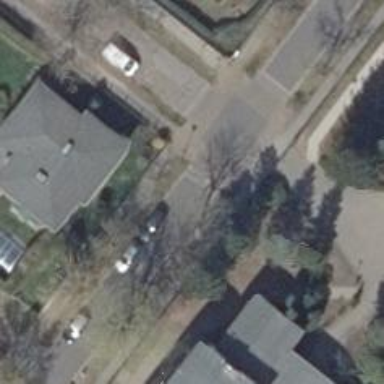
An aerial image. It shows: Bump for traffic calming.